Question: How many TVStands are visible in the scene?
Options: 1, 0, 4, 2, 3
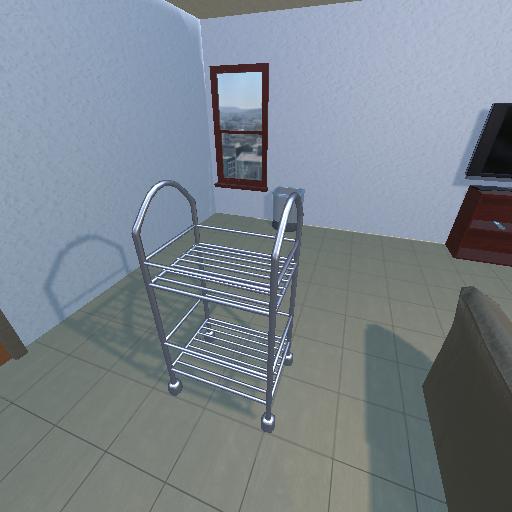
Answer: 1